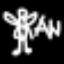
Label: angel